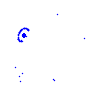
Particle: pion